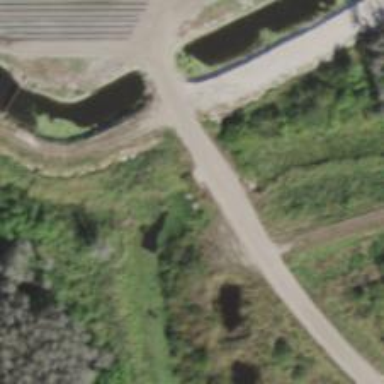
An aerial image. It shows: Culvert tunnel.